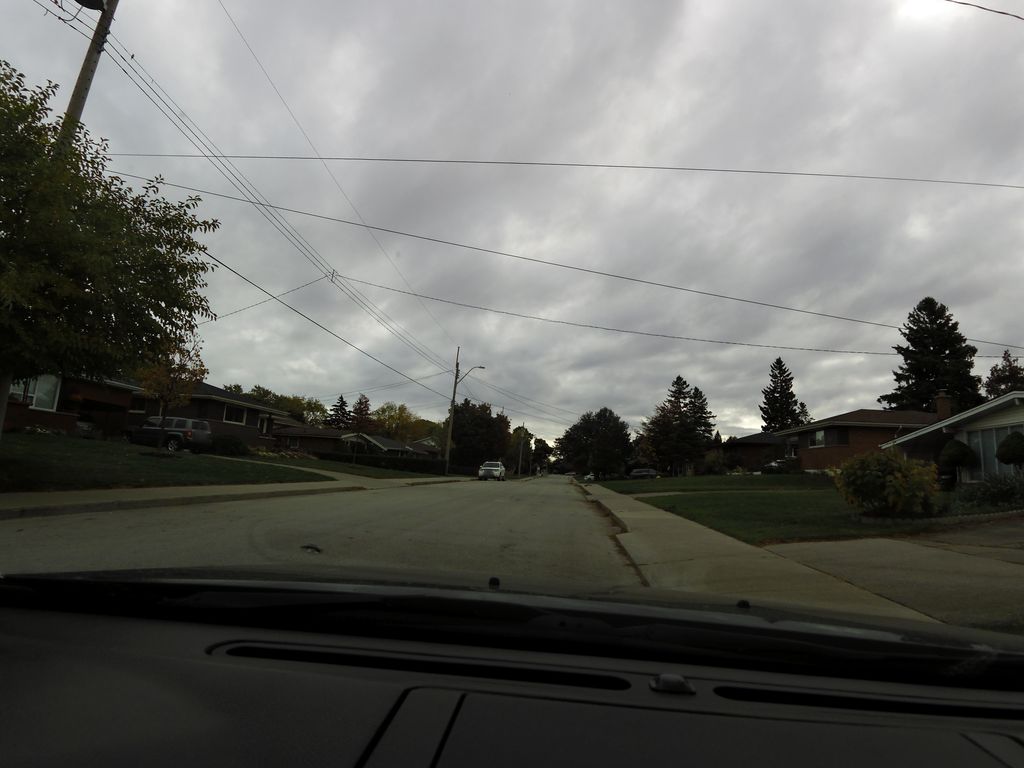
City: hamilton